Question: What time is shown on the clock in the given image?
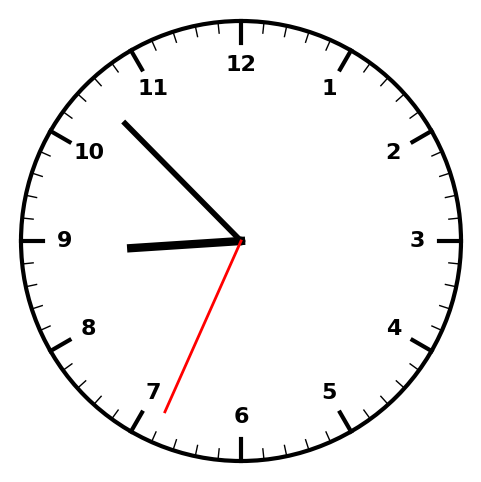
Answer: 08:52:34